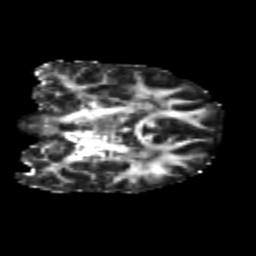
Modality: FA
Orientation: coronal
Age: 21
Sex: female
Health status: healthy
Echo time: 0.074 s